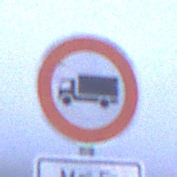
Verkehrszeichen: VerbotFuerKraftfahrzeugeUeberDreiKommaFuenfTonnen
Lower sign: ZeitangabenMitBeschraenkungAufWochentage2
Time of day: SunriseSunset
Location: Outdoor (Urban)
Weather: Overcast
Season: NotSpecified
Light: Natural